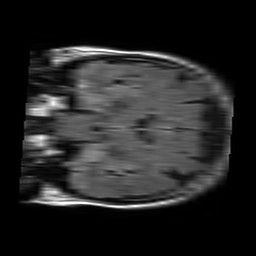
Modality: FLAIR
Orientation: coronal
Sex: female
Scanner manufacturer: philips
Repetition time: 11 s
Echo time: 0.125 s